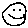
Label: smiley face